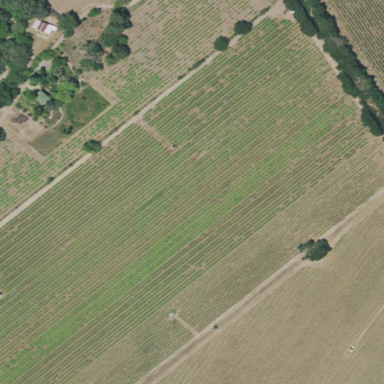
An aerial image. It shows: Vineyard where grapes are grown.